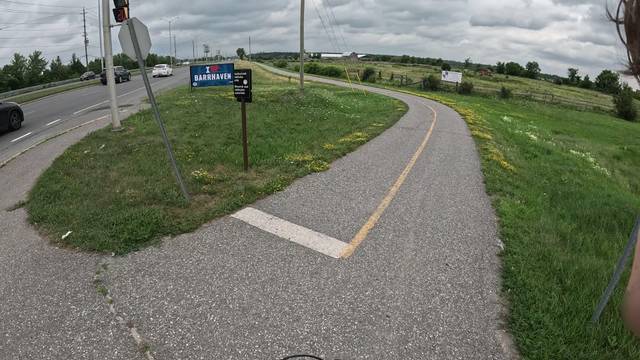
Region: Canada
Coordinates: 45.299, -75.731